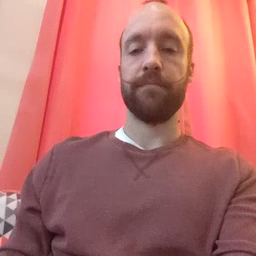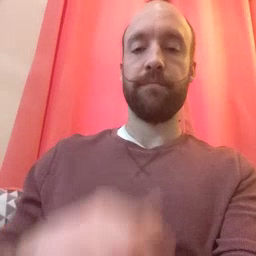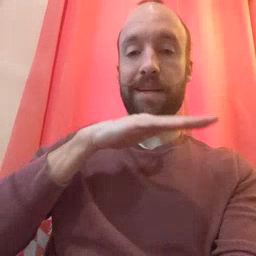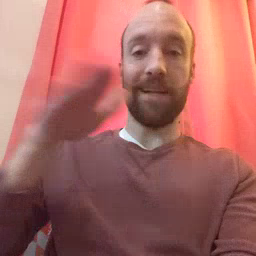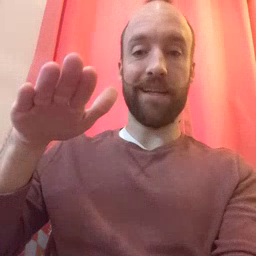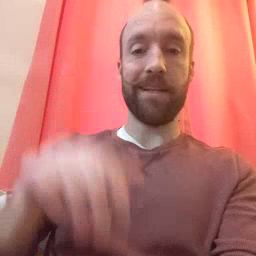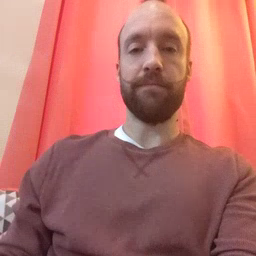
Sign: clean